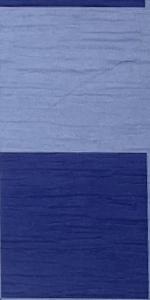
Label: Empty